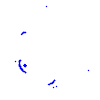
Particle: proton